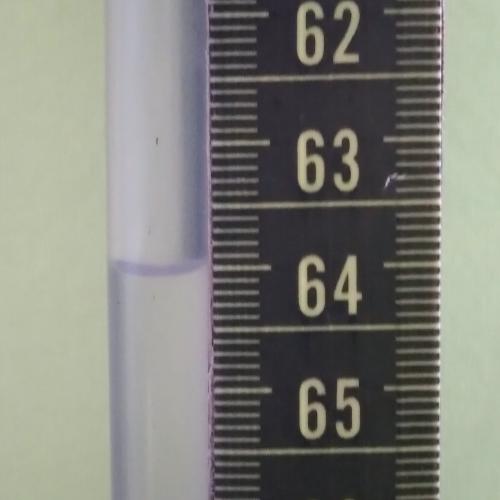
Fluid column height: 64.0 cm